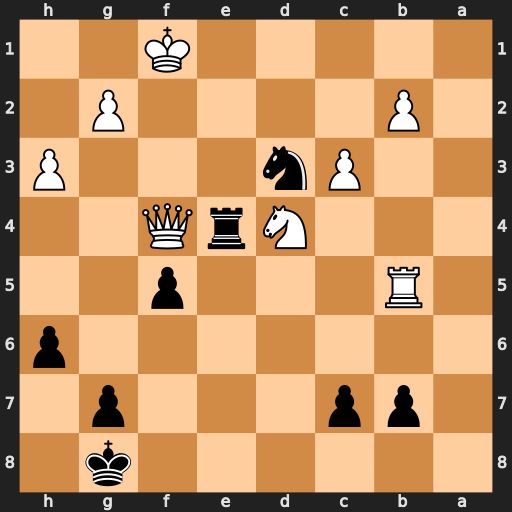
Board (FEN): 6k1/1pp3p1/7p/1R3p2/3NrQ2/2Pn3P/1P4P1/5K2
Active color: b
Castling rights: -
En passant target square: -
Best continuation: Re1#